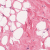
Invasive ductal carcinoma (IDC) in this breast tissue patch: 0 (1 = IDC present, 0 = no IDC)